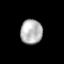
Tissue: prostate
Cell type: Myeloid cells
Senescence score: 0.7517
Nuclear area (px): 533
Mean DAPI intensity: 178.319